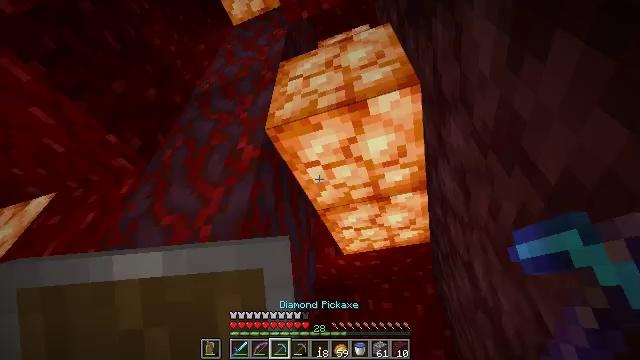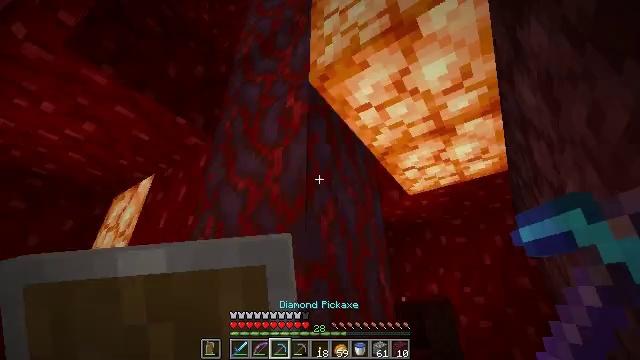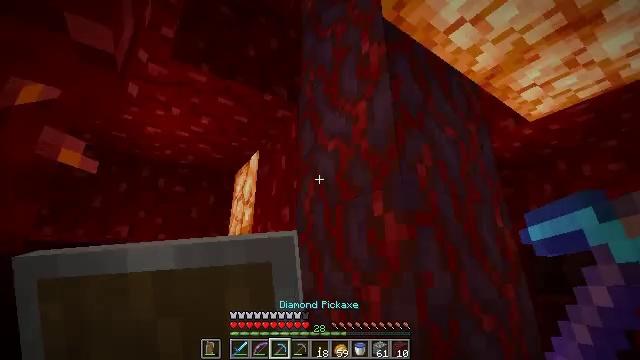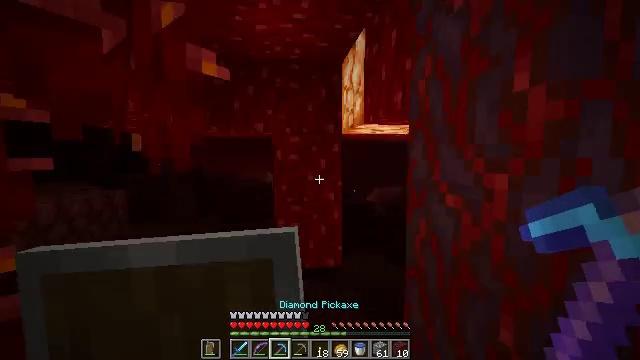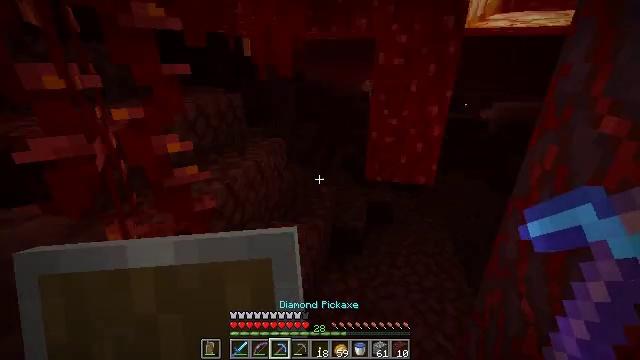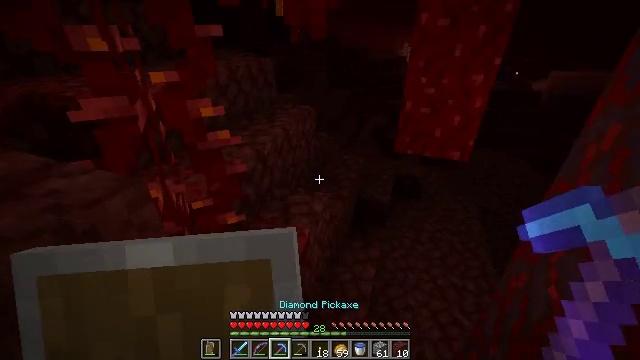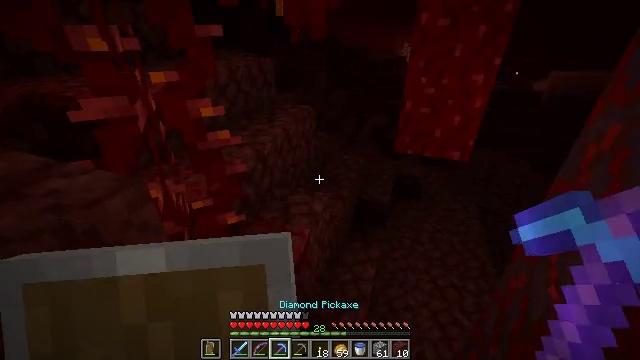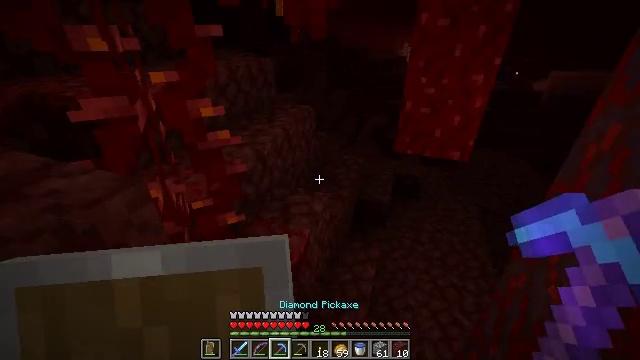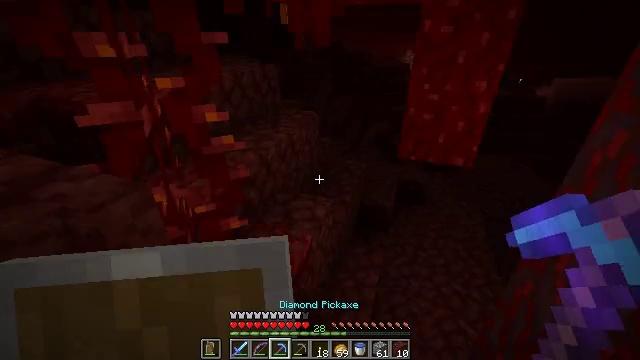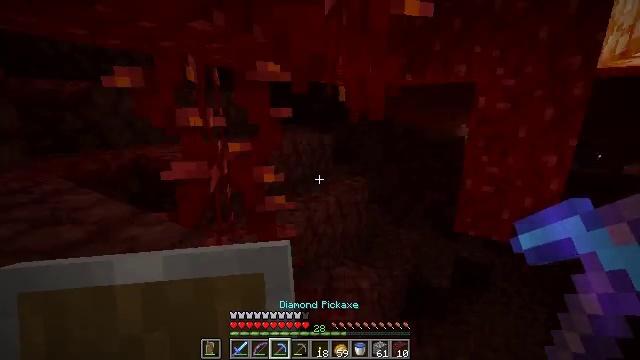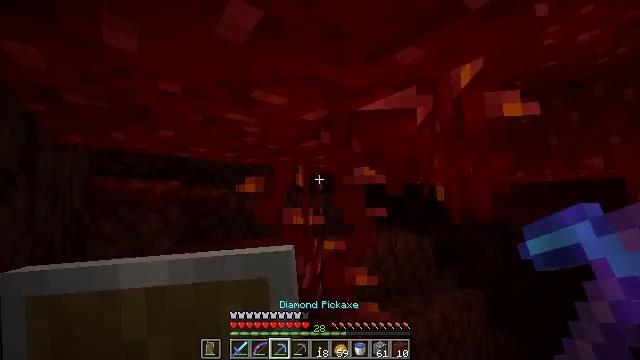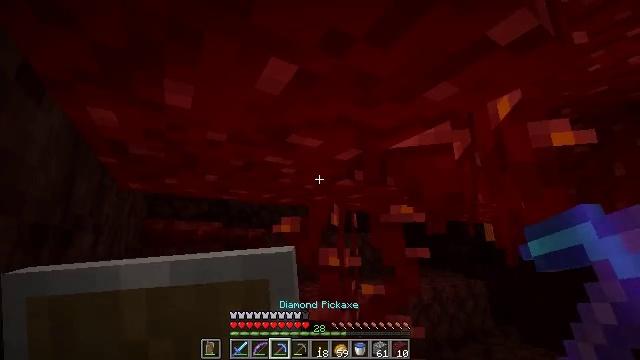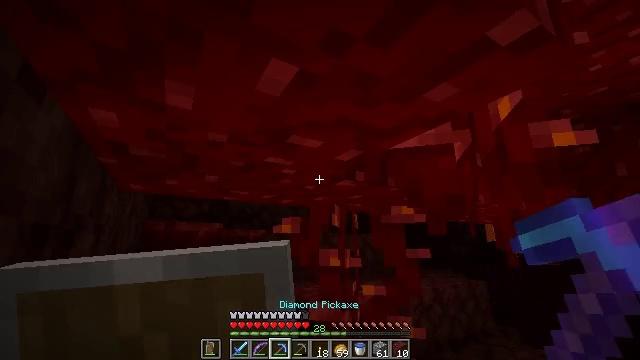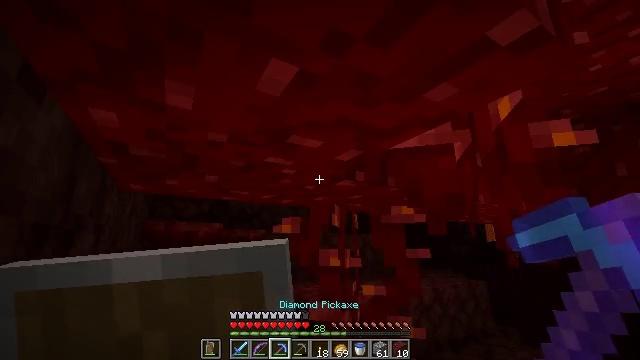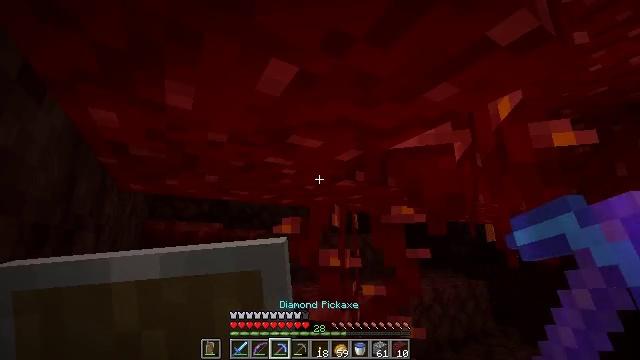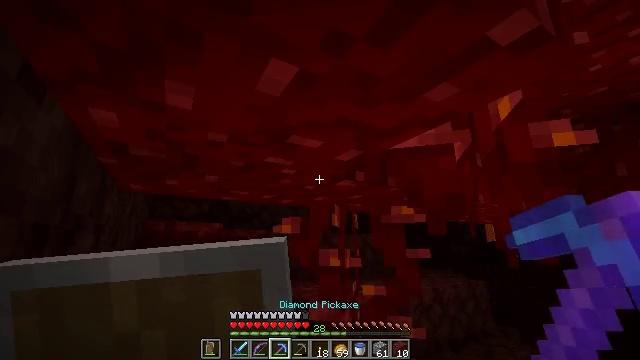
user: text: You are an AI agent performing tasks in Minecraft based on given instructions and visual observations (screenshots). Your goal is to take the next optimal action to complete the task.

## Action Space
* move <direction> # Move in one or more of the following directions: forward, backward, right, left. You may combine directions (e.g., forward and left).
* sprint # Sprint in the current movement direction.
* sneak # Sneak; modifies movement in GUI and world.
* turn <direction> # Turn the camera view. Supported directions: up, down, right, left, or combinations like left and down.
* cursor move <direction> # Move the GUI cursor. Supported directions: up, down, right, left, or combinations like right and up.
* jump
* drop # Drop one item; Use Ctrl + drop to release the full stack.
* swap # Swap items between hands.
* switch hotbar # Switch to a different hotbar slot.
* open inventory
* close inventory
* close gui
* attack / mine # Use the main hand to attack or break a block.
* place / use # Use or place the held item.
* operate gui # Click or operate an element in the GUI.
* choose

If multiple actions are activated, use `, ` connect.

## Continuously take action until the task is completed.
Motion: motion action
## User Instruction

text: Attack the shroomlight to pick it up.
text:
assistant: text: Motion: turn left and down, close gui
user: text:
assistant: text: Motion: turn left and down
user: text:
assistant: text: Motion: turn left and down
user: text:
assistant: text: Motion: turn left and down
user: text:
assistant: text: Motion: turn left and down
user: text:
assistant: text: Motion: no_op
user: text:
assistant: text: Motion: no_op
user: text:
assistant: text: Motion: turn up
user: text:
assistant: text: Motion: turn left and up
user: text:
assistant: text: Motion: turn left and up
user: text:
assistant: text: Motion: turn left and up
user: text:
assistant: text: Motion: no_op
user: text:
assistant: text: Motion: no_op
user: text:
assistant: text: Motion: no_op
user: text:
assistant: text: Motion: no_op
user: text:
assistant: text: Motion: turn left and up
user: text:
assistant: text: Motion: turn left
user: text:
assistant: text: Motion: turn right and down
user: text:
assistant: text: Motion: turn right and down
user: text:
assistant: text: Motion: turn right and down
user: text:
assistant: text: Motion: turn down
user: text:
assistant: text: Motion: no_op
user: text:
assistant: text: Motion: no_op
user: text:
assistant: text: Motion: no_op
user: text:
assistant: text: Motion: no_op
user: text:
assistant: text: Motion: no_op
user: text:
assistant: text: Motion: no_op
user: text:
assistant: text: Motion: no_op
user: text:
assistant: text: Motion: no_op
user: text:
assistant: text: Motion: no_op